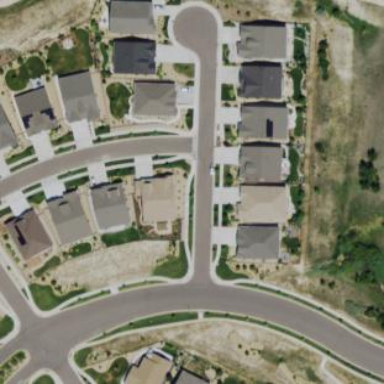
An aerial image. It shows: Residential area composed of single-family homes.